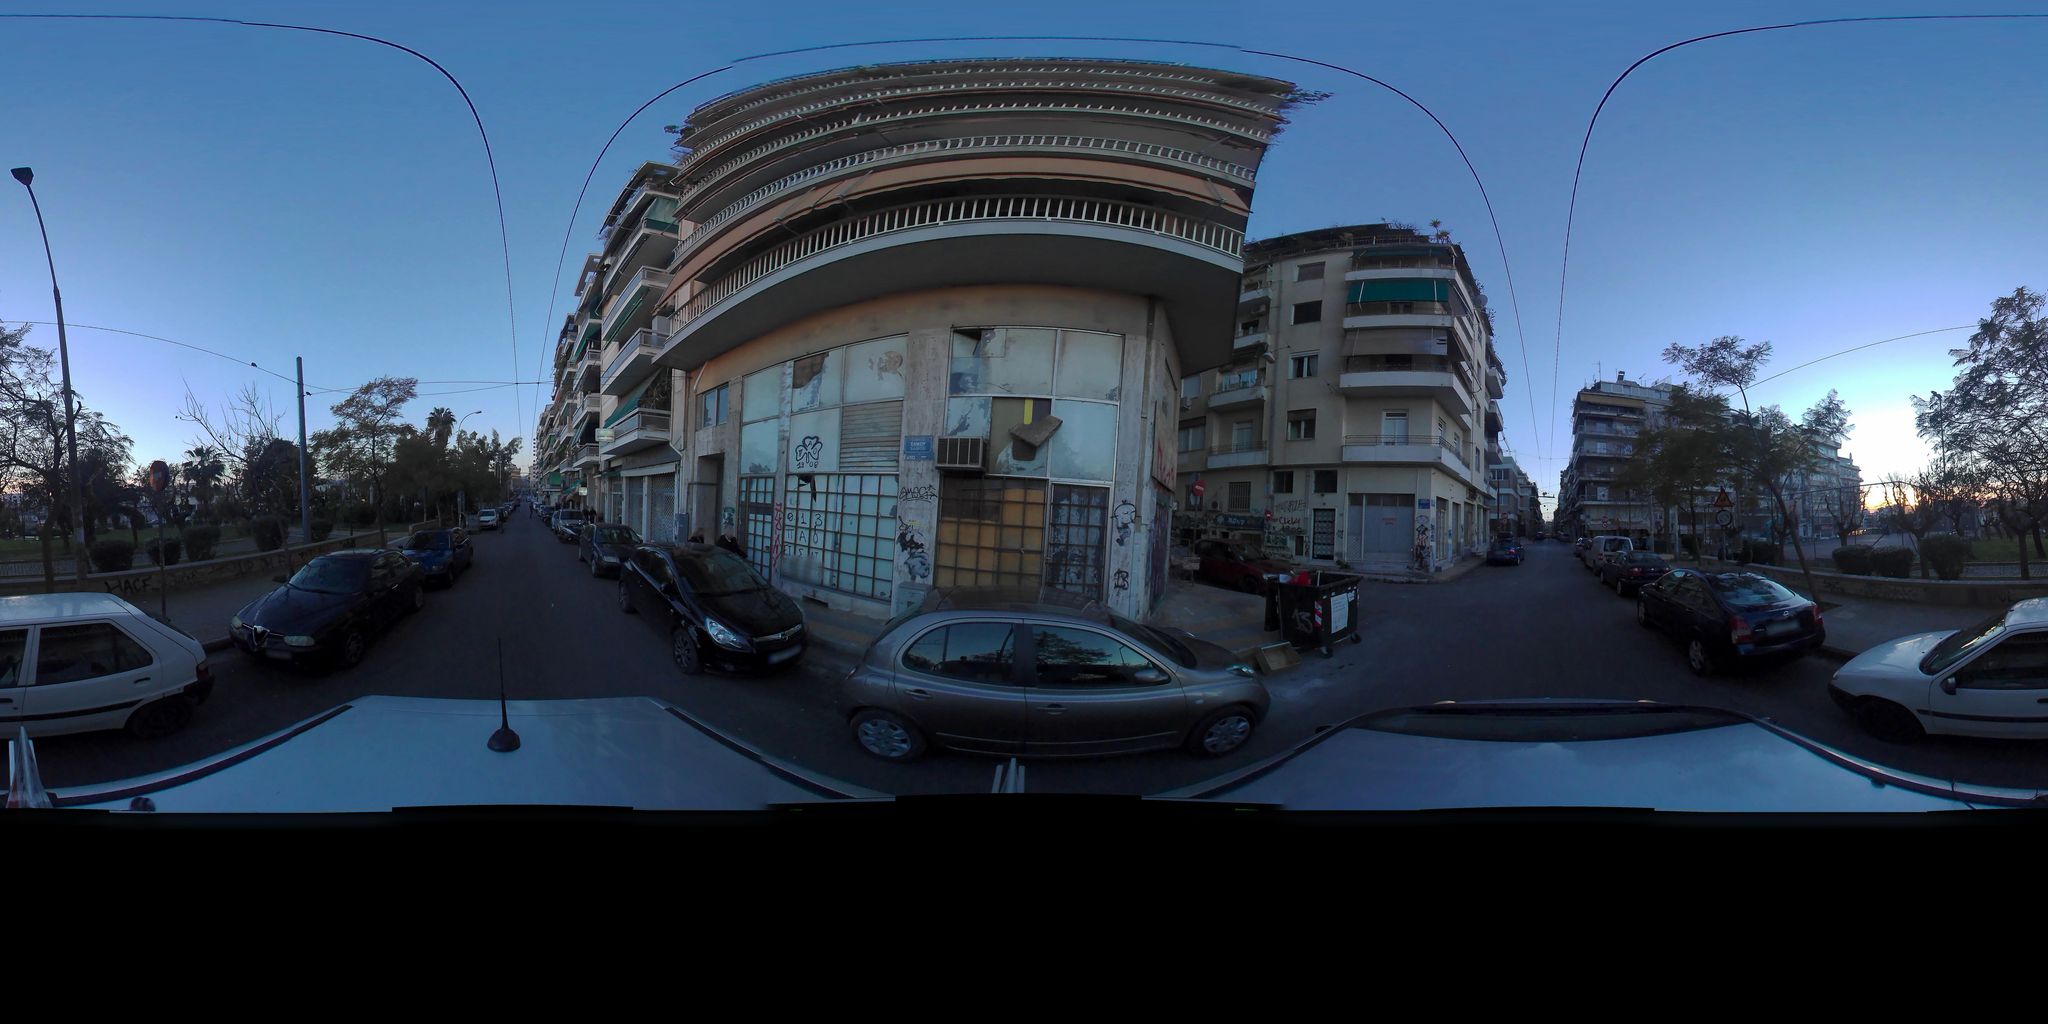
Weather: snowy
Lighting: day
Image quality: good
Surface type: railway
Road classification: residential
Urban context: urban centre
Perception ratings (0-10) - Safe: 3.24, Lively: 4.47, Beautiful: 2.81, Boring: 4, Depressing: 5.28, Wealthy: 3